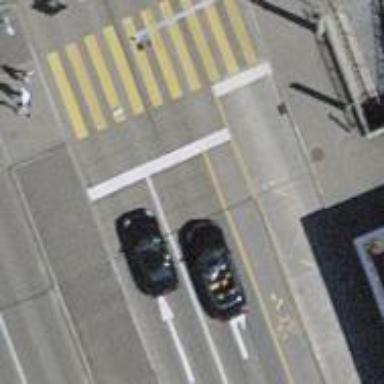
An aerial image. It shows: Road with traffic signals for signaling.